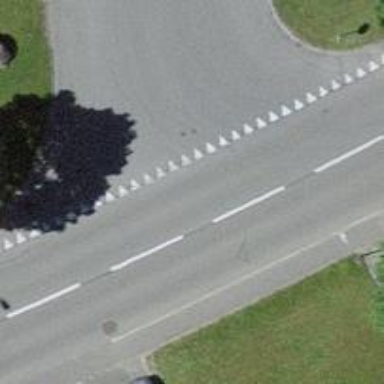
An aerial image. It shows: Secondary route with asphalt surface.